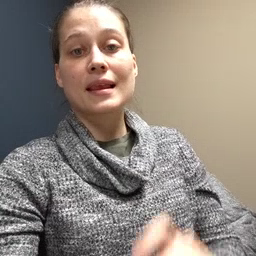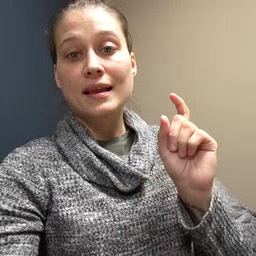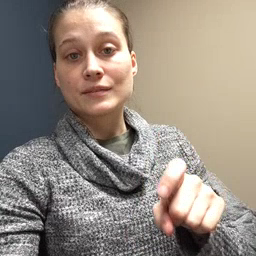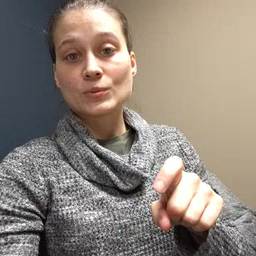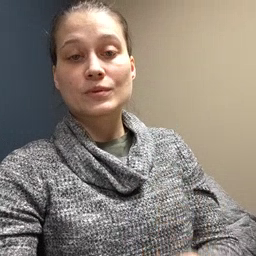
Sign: haveto